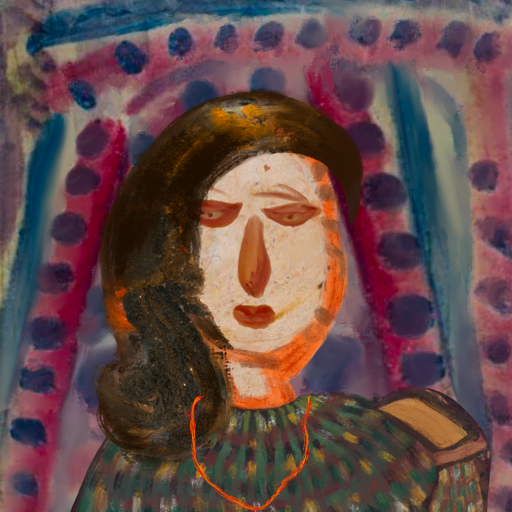
Background: HillGirl, Head And Neck Front: Rupkatha, Face Front: Pious_Lady, Bust: After_Raid, Hair Front: Gypsy_Queen, Head Accessory: Blank, Second Necklace: Gypsy_Mother_2, Necklace: Blank, Baby: Blank